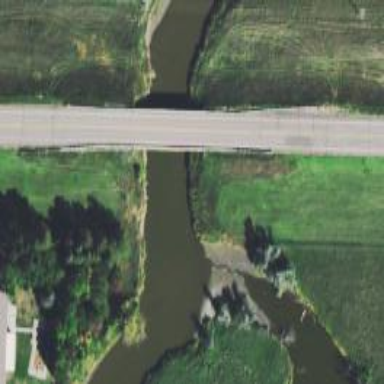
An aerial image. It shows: Secondary road crossing bridge with asphalt surface.